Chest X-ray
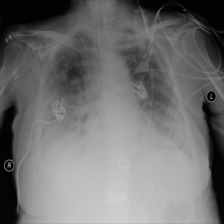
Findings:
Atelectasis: negative
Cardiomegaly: negative
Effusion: negative
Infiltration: negative
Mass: negative
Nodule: negative
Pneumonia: negative
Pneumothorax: negative
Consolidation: negative
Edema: negative
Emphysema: negative
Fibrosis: negative
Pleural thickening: negative
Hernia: negative